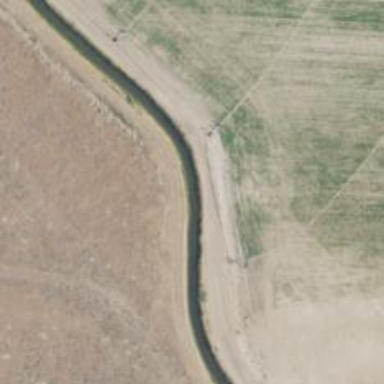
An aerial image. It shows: Irrigation canal designed for service purposes.